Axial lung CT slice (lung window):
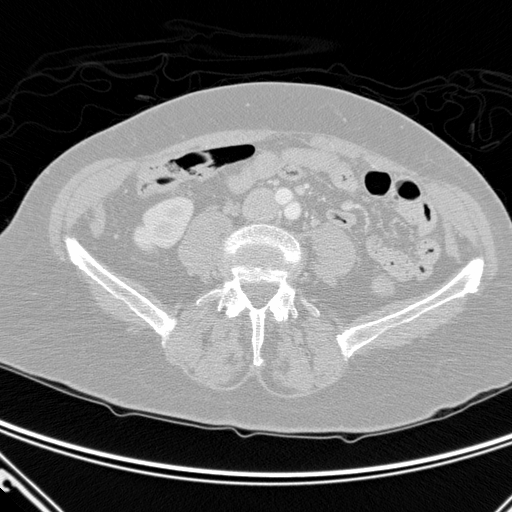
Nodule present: no